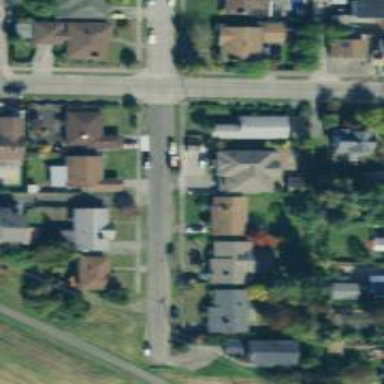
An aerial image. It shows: Alleyway designated as service road.